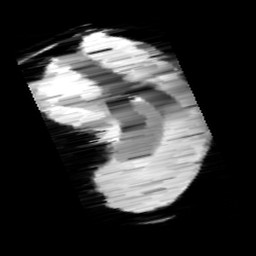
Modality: minIP
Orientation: sagittal
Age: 9
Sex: male
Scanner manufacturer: siemens
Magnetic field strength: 3 T
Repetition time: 0.027 s
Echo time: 0.02 s